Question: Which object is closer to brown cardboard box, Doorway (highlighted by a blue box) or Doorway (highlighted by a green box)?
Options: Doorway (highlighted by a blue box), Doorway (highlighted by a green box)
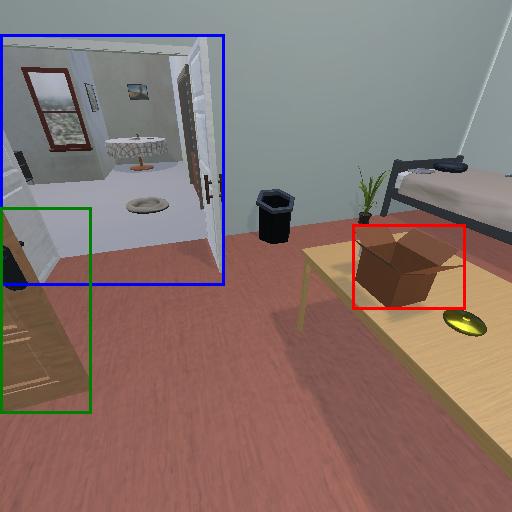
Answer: Doorway (highlighted by a blue box)